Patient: sex M, age 44
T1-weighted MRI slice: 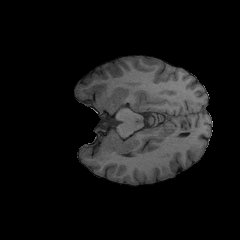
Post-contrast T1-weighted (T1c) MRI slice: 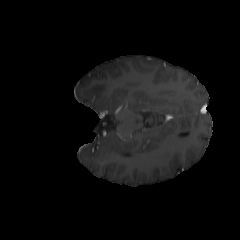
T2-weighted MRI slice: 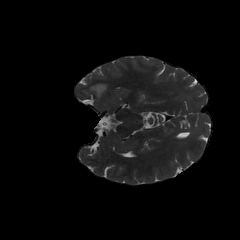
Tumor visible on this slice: yes
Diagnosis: Astrocytoma, IDH-mutant
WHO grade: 2